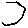
Label: hexagon